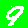
Digit: 9